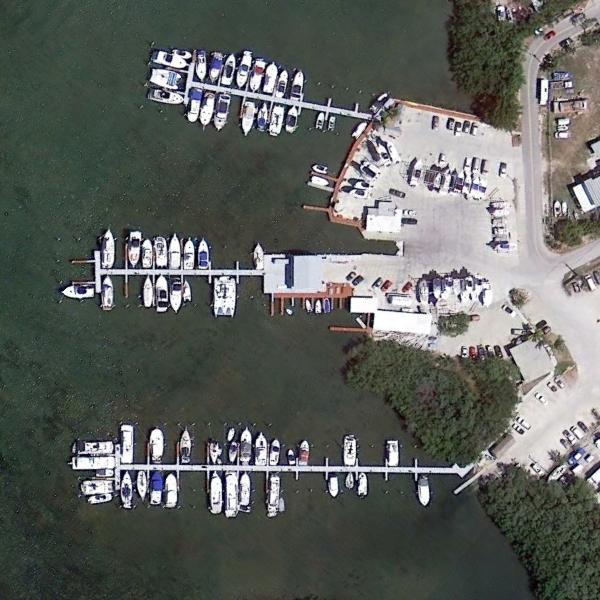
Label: Port